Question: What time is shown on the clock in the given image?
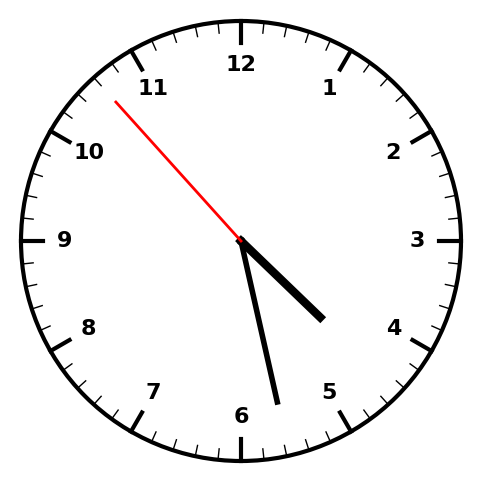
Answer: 04:27:53